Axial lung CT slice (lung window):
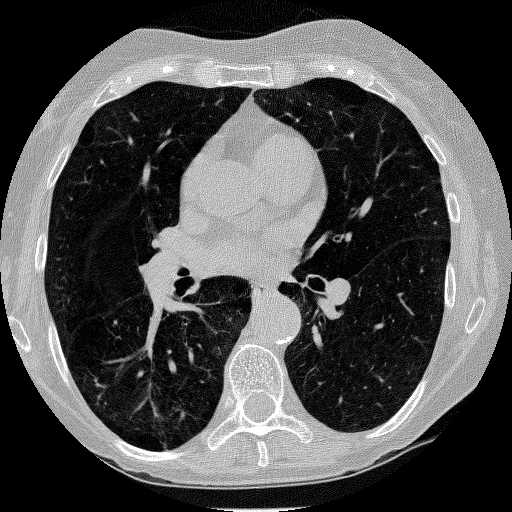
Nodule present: no